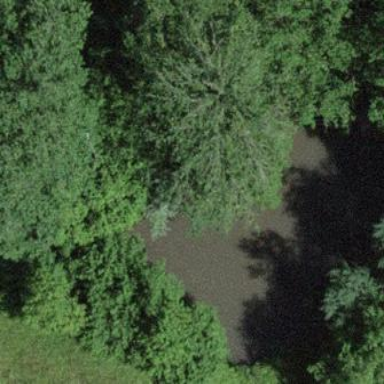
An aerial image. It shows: Pond surrounded by natural water.